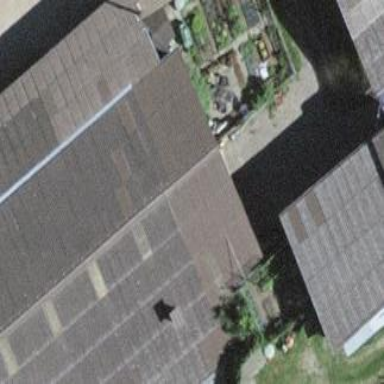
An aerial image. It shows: Barn.